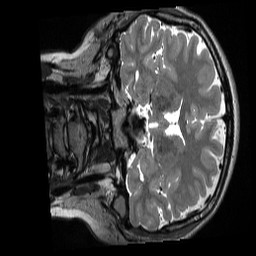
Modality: T2w
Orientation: coronal
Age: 20
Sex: female